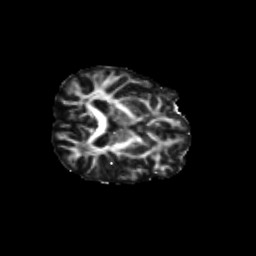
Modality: FA
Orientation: axial
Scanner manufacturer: siemens
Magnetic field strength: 3 T
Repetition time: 9.2 s
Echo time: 0.084 s